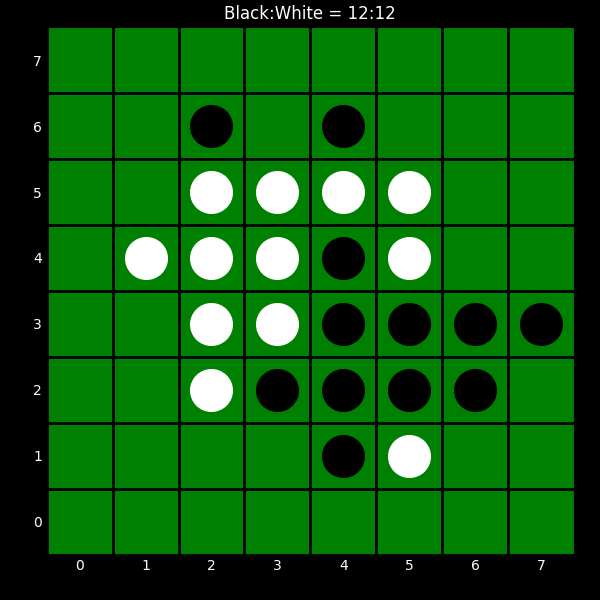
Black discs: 12
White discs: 12